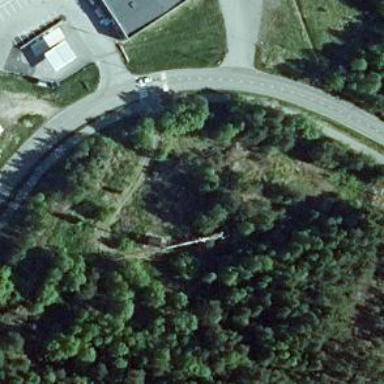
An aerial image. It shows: Communication mast tower.